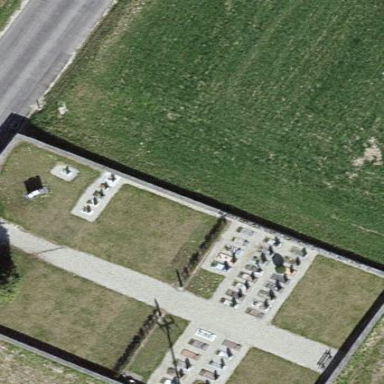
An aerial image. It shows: Cemetery.